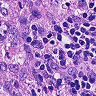
Metastatic tissue present: no